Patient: sex M, age 65
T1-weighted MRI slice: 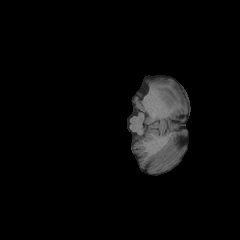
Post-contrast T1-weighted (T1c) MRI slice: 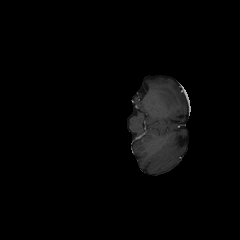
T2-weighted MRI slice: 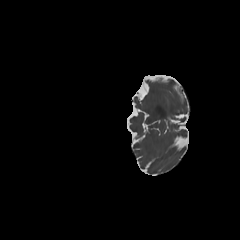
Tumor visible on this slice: no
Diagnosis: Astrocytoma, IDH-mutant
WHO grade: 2